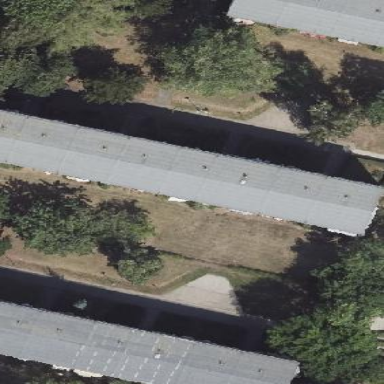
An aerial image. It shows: Gabled roof apartments building.